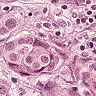
Metastatic tissue present: yes